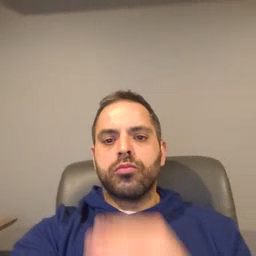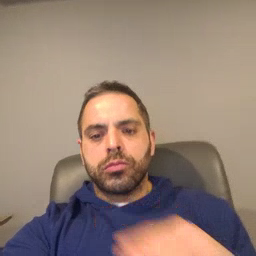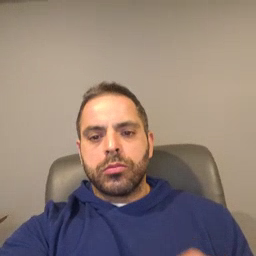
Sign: quiet